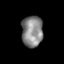
Tissue: skin
Cell type: Epithelial cells
Senescence score: 0.2161
Nuclear area (px): 650
Mean DAPI intensity: 133.835